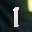
Label: 1